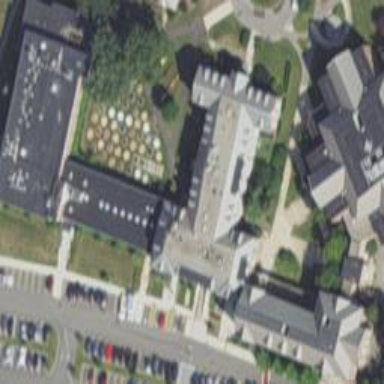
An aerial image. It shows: View of university building.